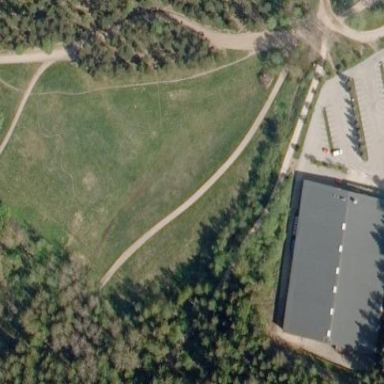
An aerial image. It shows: Sports center on leisure land.